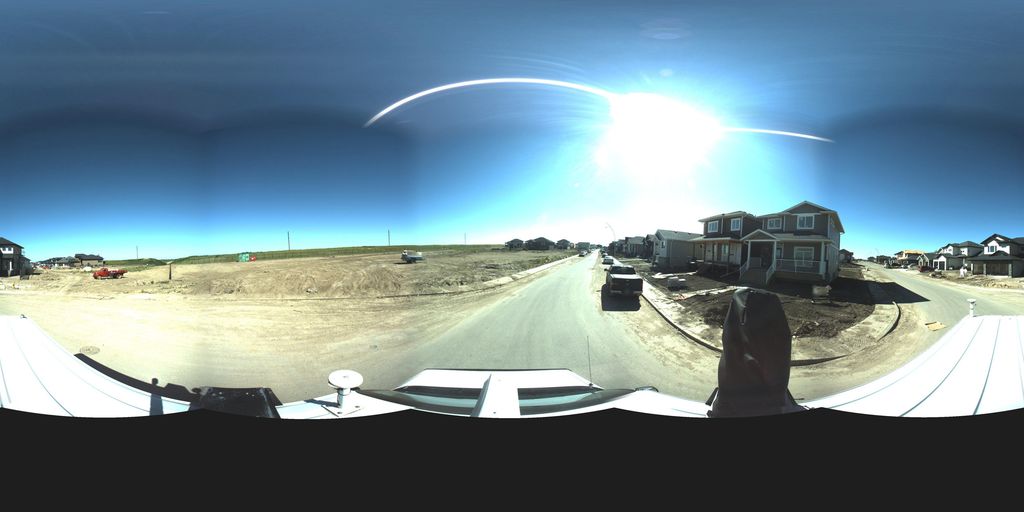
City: saskatoon